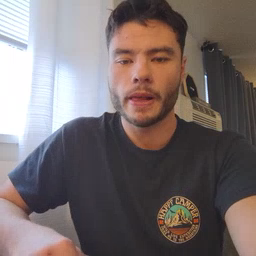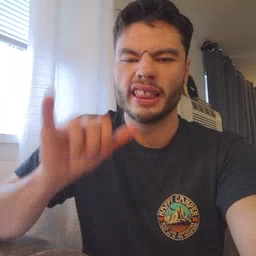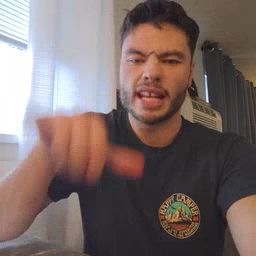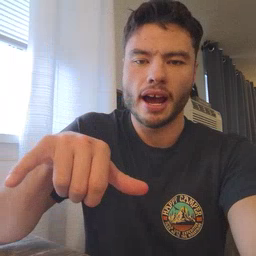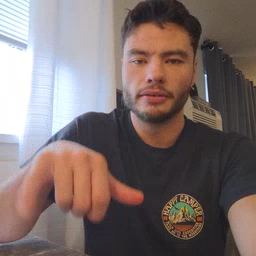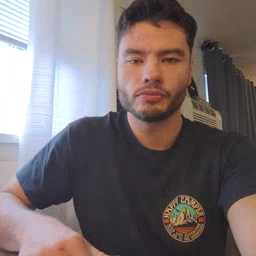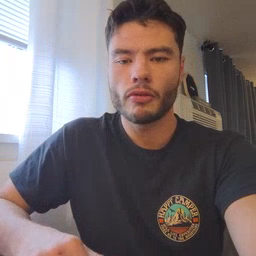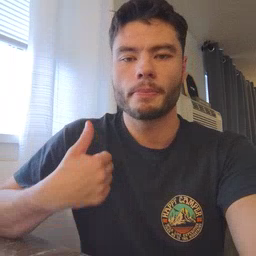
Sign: that